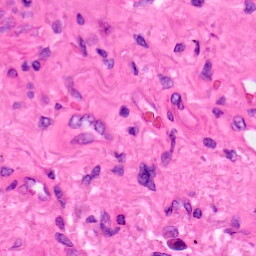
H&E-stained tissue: Lung